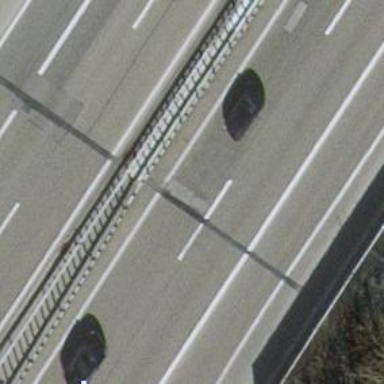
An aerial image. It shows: Asphalt motorway link.